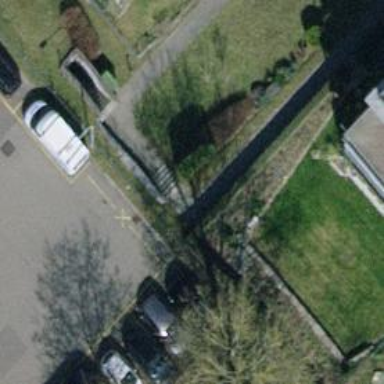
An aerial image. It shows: Sidewalk.